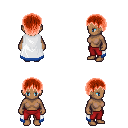
a pixel art fantasy rpg character, female body template, human, dark skin, white trimmed cape, red pants, red plain hairstyle, four views (front, back, left, right), 2x2 character sprite sheet, small pixel art, hard edges, no anti-aliasing